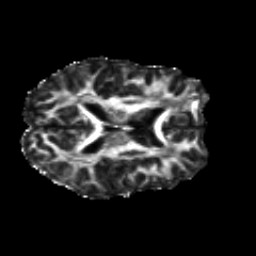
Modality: FA
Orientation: axial
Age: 18
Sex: male
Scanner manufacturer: siemens
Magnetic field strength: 3 T
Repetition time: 8.8 s
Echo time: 0.085 s